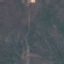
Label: HerbaceousVegetation